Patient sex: M
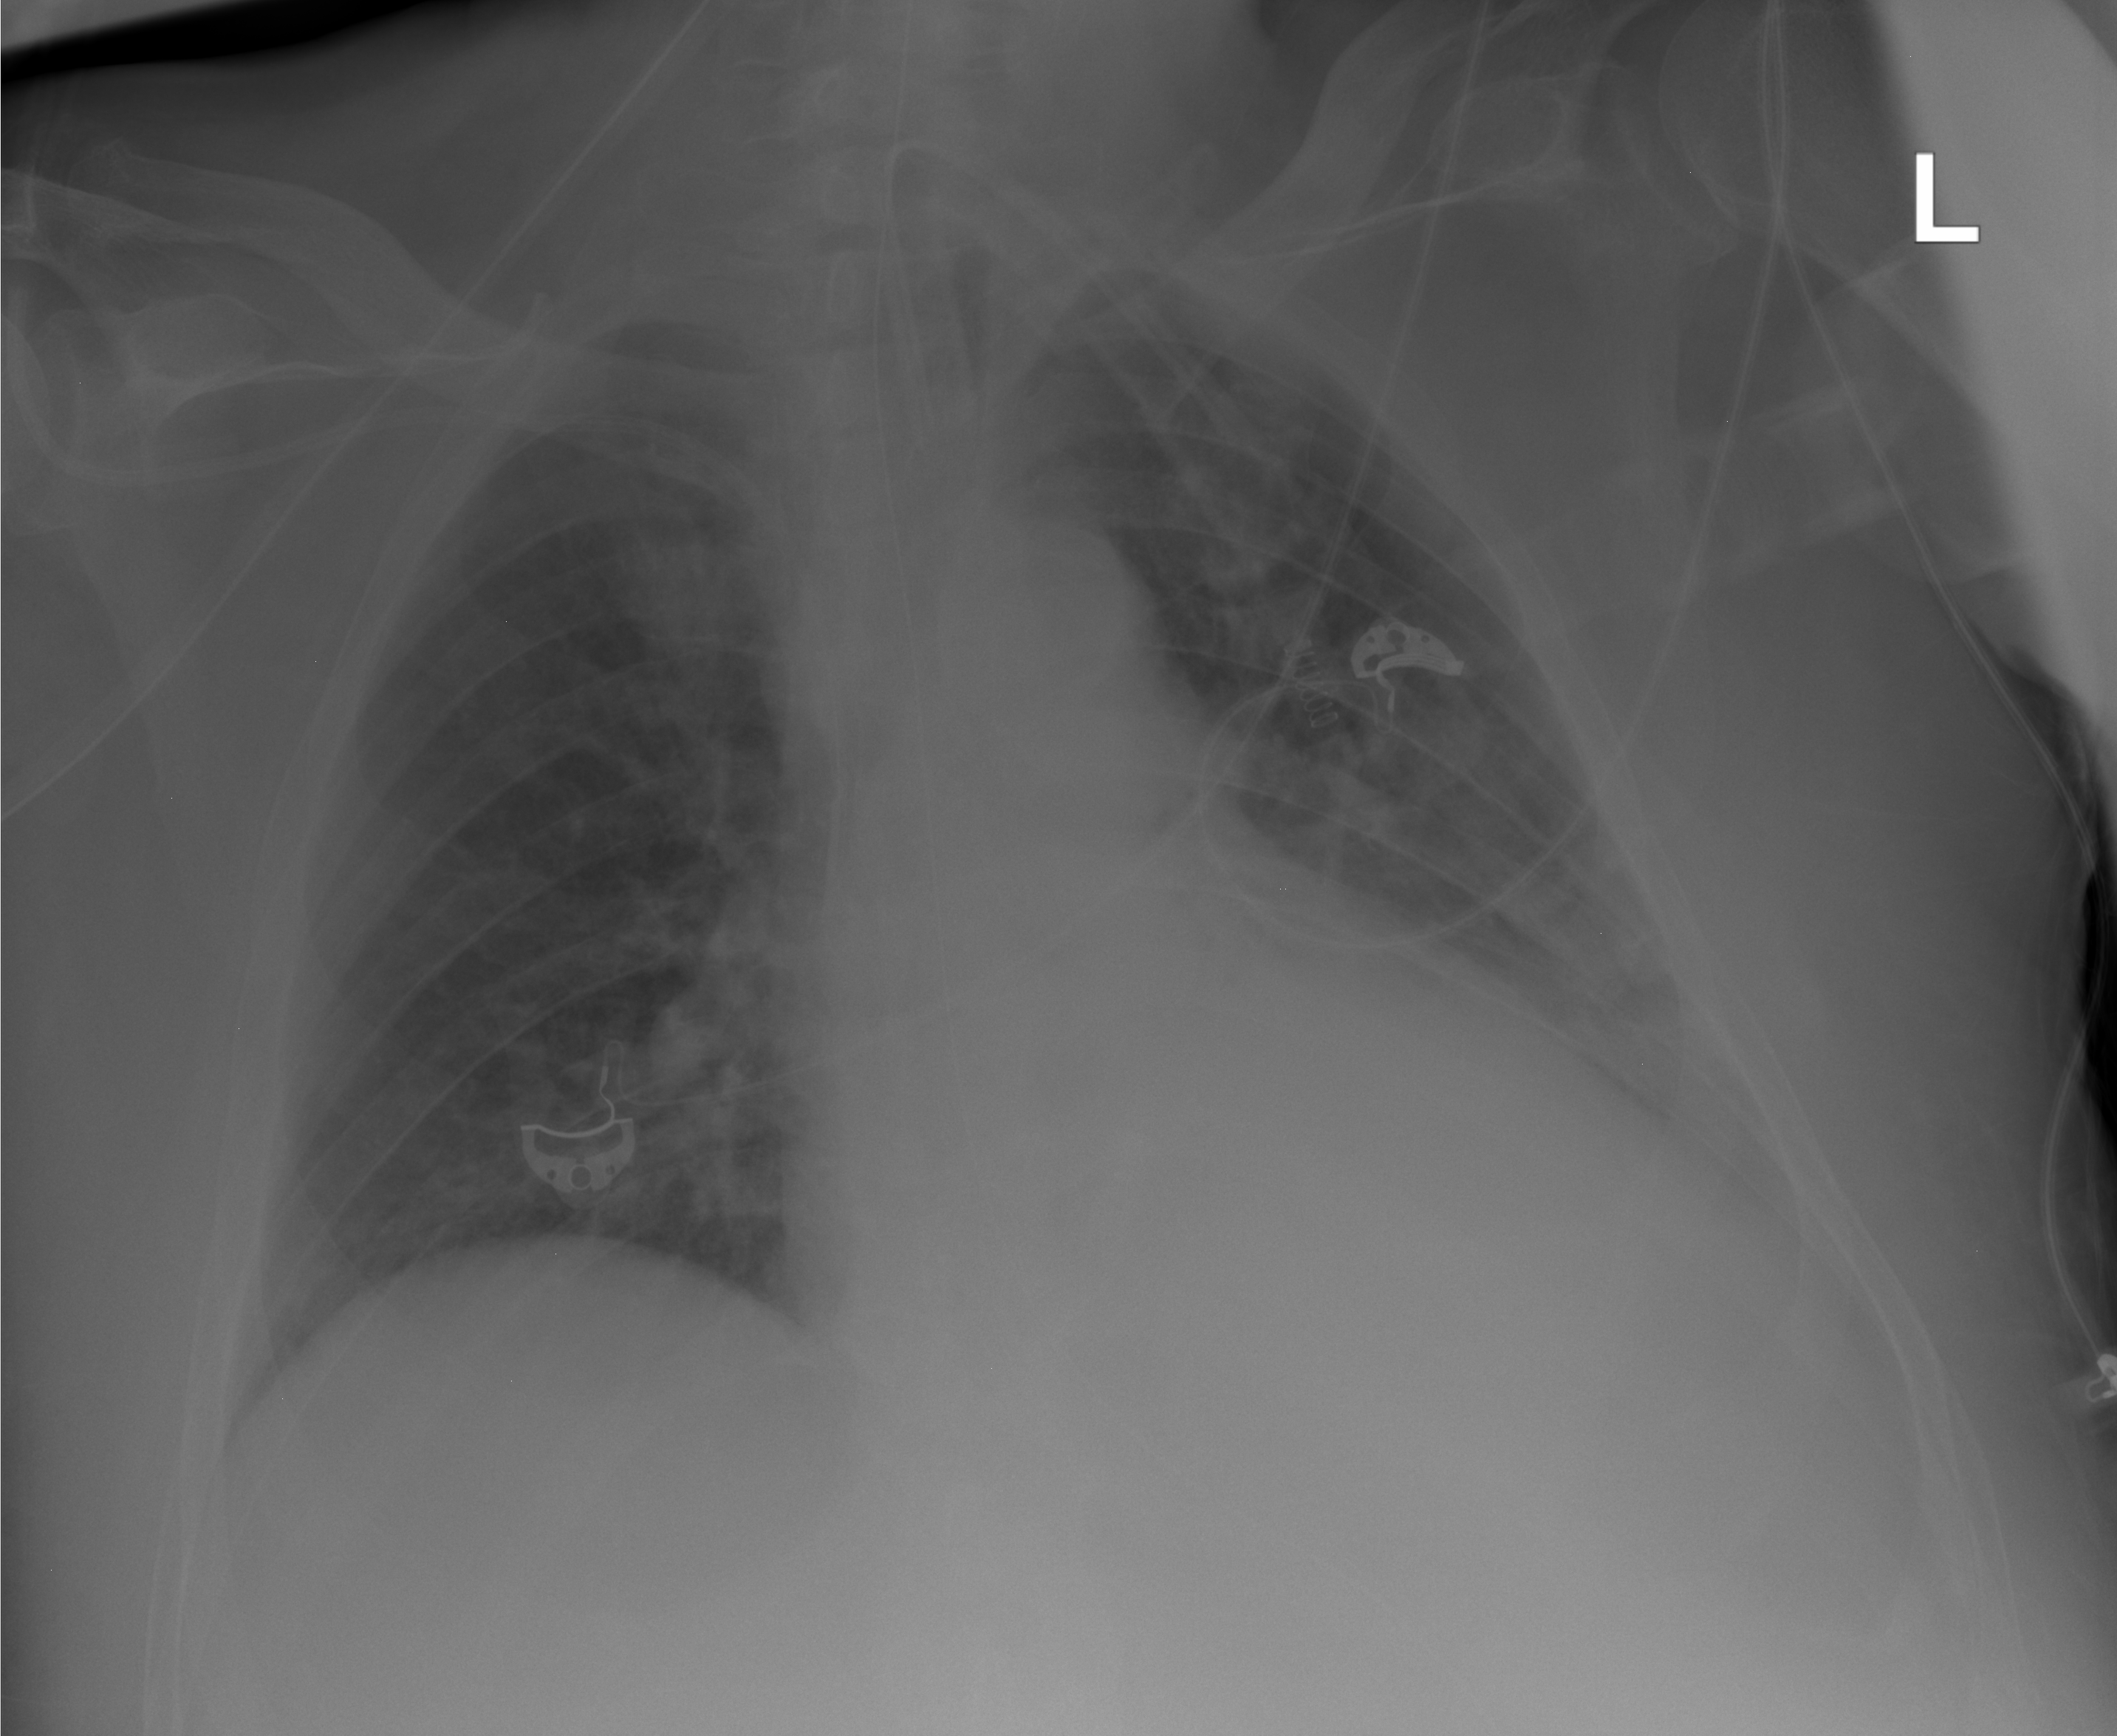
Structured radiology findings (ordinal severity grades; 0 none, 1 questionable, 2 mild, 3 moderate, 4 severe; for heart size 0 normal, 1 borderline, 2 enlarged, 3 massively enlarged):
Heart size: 2
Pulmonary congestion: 2
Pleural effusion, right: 0
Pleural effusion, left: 0
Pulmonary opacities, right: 0
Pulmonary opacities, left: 0
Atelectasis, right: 0
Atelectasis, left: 2